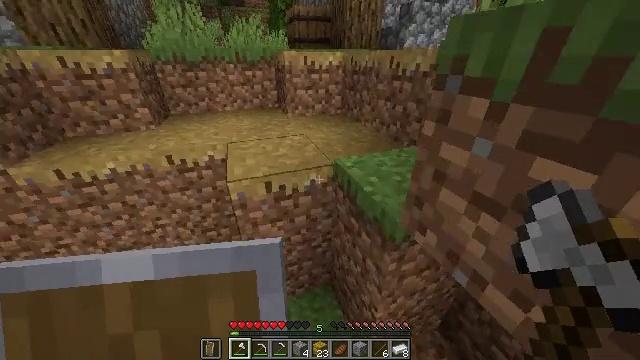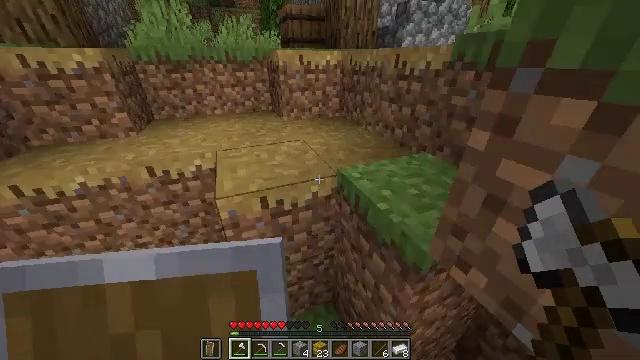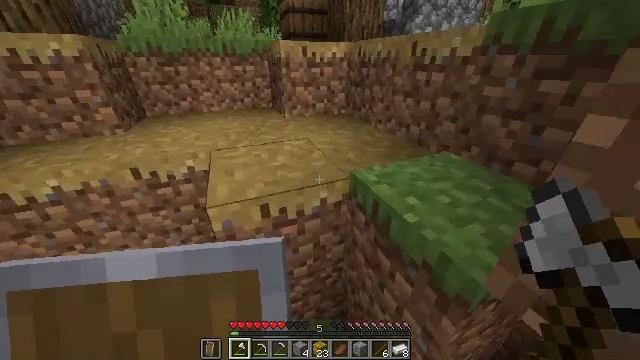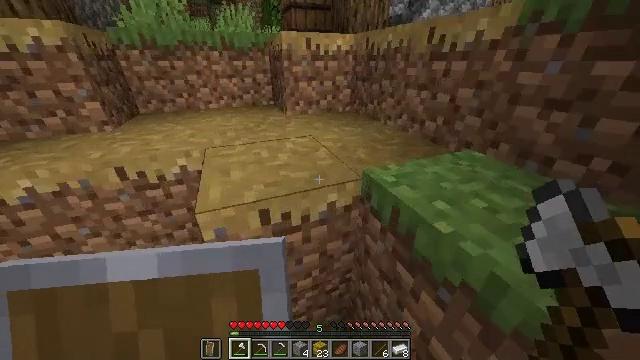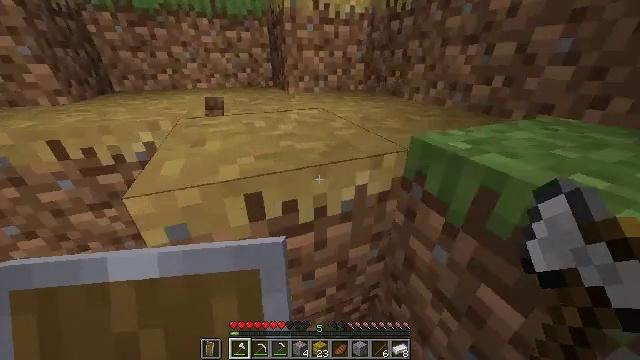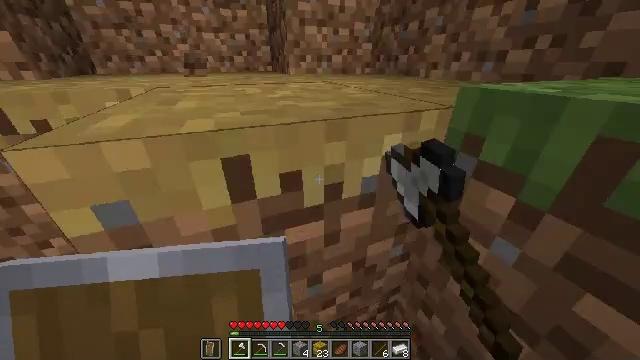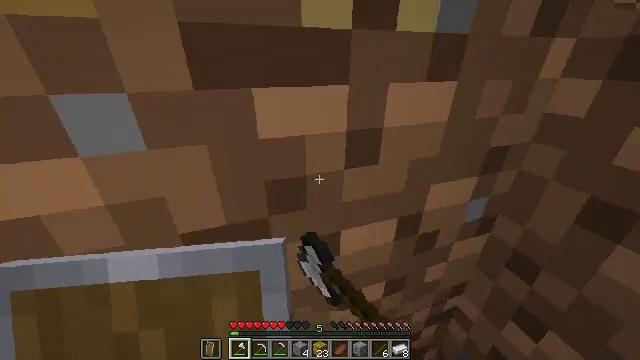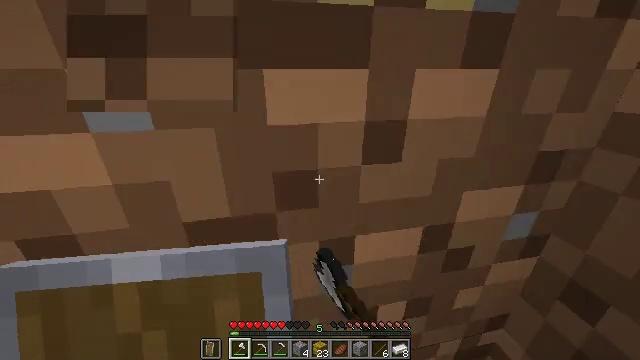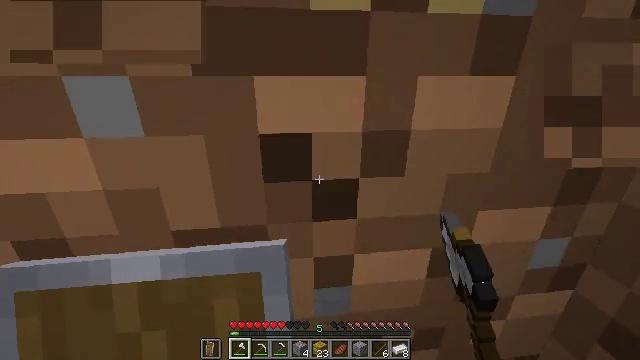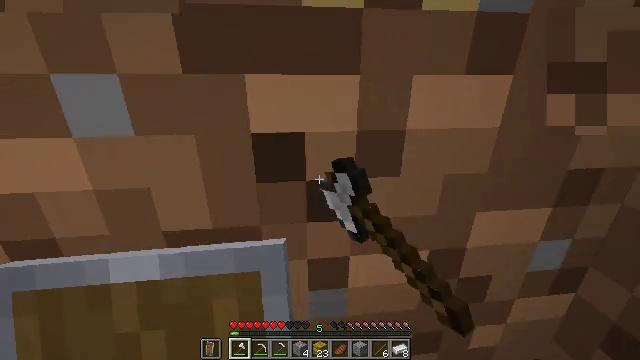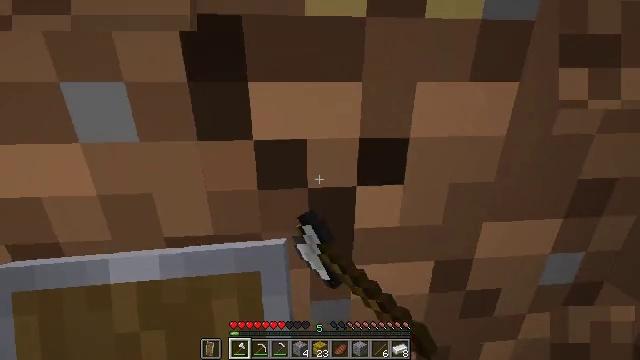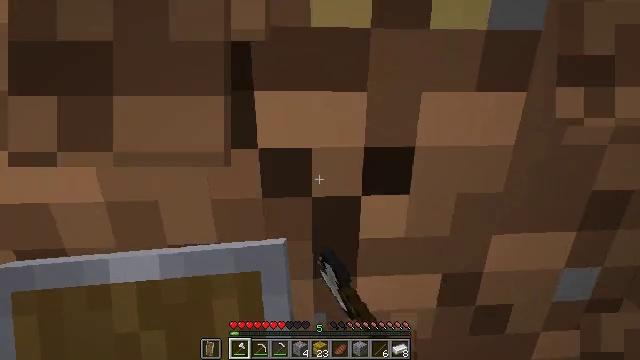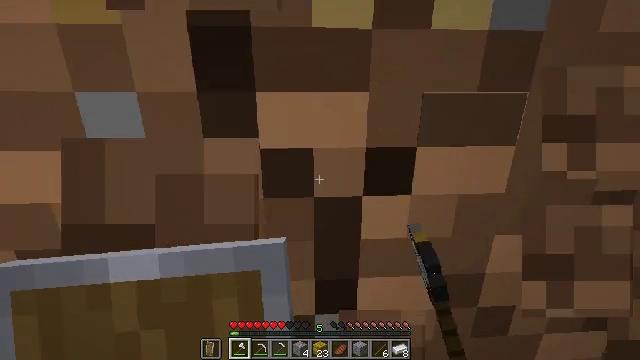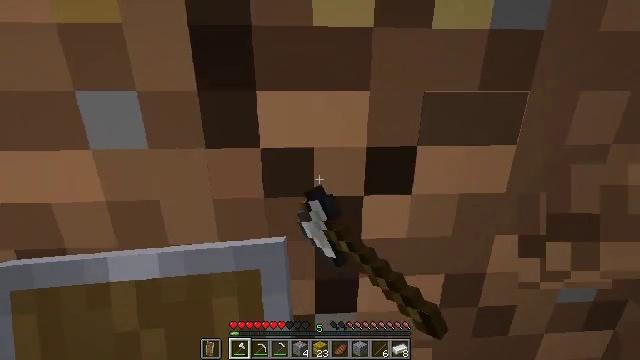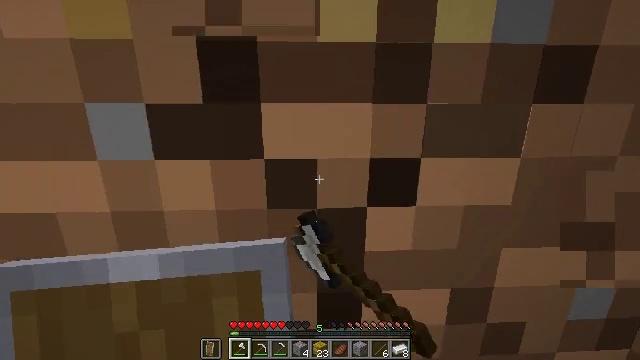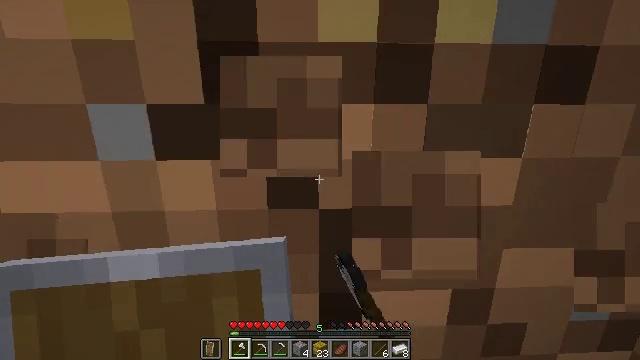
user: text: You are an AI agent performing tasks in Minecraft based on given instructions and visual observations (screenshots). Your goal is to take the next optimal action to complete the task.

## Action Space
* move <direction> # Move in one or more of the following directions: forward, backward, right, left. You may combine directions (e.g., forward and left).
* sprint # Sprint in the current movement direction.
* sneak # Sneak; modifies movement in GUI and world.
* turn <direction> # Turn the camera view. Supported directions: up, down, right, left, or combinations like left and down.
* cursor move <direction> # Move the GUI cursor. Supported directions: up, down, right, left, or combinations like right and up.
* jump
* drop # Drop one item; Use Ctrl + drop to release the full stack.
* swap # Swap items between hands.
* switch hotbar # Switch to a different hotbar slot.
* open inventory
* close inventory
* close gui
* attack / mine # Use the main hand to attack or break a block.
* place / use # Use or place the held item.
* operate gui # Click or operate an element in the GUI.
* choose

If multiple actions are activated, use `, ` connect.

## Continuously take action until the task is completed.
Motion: motion action
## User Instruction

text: Dig the grass path to transform it.
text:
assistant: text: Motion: move forward, sprint, turn right, jump
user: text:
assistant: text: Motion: move forward, sprint, jump
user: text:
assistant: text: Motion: move forward, sprint
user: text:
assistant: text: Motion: move forward, attack / mine
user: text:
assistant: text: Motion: attack / mine
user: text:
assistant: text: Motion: turn left and up, attack / mine
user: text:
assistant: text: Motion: turn left and up, attack / mine
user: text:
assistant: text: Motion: turn left and up, attack / mine
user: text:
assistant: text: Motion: attack / mine
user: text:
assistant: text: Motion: turn left and up, attack / mine
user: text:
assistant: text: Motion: turn left and up, attack / mine
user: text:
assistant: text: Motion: attack / mine
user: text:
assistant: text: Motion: attack / mine
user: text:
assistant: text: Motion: turn up, attack / mine
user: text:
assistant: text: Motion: attack / mine
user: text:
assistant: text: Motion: attack / mine
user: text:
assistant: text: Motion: attack / mine
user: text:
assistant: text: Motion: attack / mine
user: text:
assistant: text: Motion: attack / mine
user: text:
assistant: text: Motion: attack / mine
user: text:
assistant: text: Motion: attack / mine
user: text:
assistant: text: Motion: turn left and down, attack / mine
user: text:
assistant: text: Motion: move forward, turn left and down, attack / mine
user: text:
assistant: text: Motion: move forward, turn left and down, attack / mine, jump
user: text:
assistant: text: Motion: move forward, turn down, attack / mine, jump
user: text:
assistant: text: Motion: move forward, turn right and down, attack / mine, jump
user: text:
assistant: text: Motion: move forward, sprint, turn right and down, attack / mine, jump
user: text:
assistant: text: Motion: move forward, sprint, turn right and down, attack / mine, jump
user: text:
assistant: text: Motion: move forward, sprint, turn right and down, attack / mine, jump
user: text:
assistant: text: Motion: move forward, sprint, turn down, attack / mine, jump